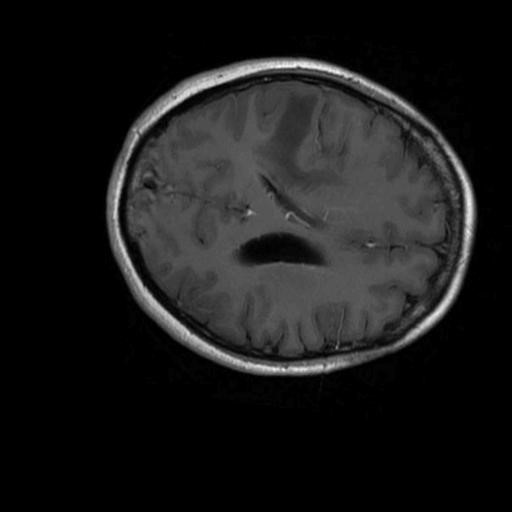
Label: brain_glioma